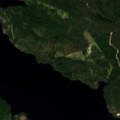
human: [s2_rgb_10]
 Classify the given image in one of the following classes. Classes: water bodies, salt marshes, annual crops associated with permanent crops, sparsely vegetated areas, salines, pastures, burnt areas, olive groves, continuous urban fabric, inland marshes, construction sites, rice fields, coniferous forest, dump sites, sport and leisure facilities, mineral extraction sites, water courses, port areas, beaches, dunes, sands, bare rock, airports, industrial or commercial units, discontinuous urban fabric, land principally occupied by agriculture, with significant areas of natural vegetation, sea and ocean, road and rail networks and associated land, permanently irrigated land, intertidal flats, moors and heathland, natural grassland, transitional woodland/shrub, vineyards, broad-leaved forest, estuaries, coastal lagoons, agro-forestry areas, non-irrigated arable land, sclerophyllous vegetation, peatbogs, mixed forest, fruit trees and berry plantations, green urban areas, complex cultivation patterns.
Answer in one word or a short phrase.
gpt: coniferous forest, mixed forest, water bodies